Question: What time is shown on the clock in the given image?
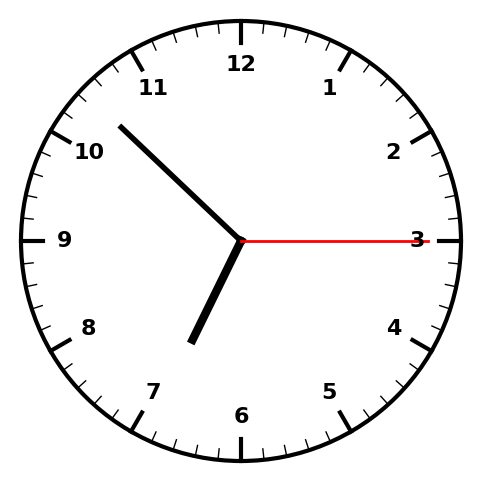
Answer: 06:52:15